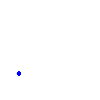
Particle: pion